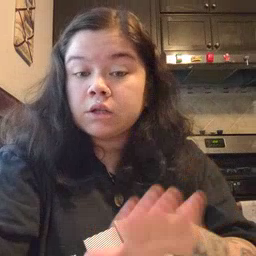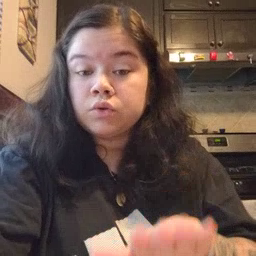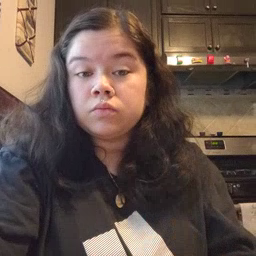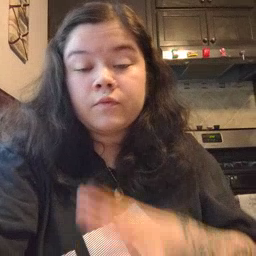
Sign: into